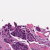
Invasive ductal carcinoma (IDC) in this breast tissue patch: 1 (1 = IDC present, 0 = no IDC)